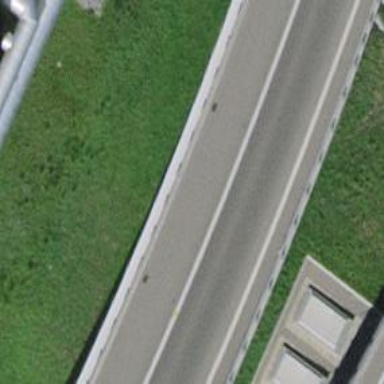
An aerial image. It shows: Asphalt bridge for motorway link.